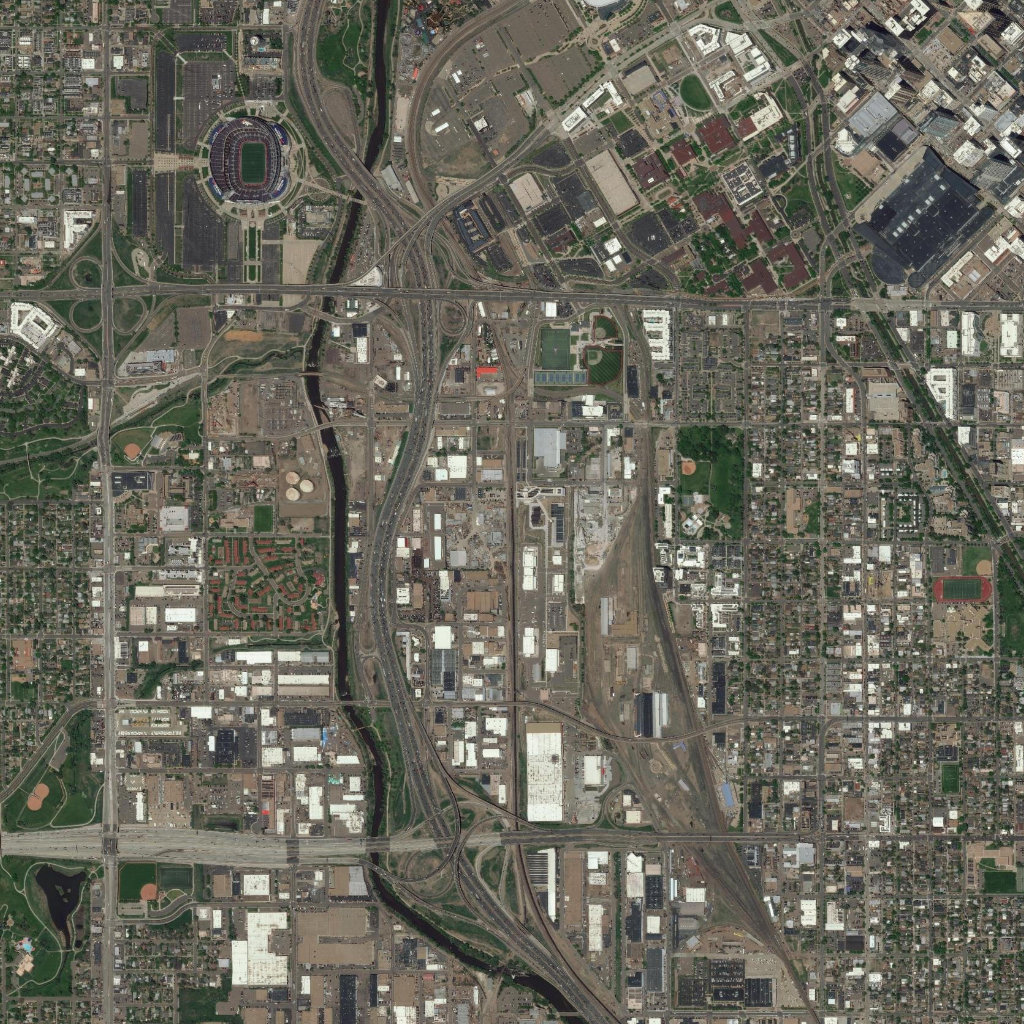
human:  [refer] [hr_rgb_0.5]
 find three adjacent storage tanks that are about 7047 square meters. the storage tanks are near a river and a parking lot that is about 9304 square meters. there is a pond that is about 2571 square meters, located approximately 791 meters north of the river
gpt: <box>[[27, 46, 30, 48, 0]]</box>

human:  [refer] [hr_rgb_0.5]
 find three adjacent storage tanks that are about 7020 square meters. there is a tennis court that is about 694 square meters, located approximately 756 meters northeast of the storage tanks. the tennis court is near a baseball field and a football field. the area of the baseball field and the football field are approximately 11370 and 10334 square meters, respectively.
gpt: <box>[[28, 46, 30, 49, 0]]</box>